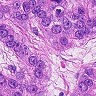
Metastatic tissue present: yes